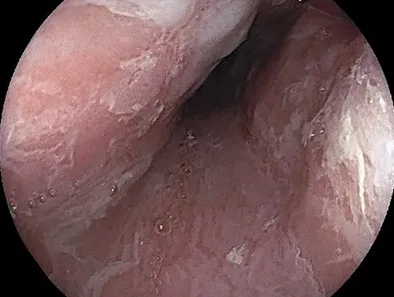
Edematous changes, partial narrowing, and longitudinal sloughing of esophageal casts are observed throughout the esophagus (b).
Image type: endoscopy (gi_endoscopy)